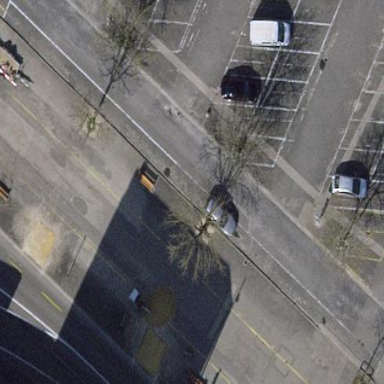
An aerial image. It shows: Normal parking space.